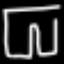
Label: pants